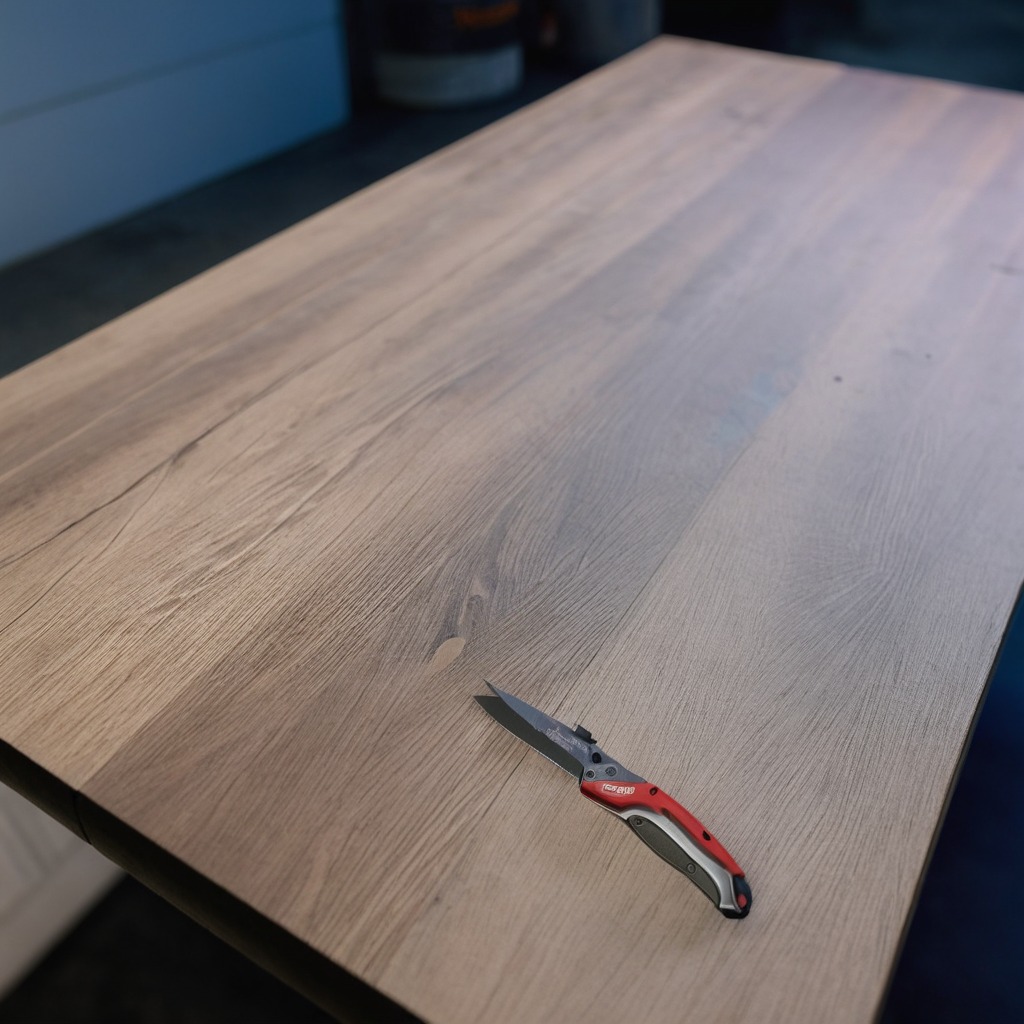
A utility knife is lying on the old table.